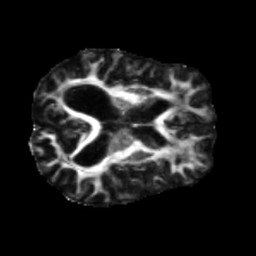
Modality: FA
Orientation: axial
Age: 75
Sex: male
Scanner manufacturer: siemens
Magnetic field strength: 3 T
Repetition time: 5.25 s
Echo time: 0.08 s